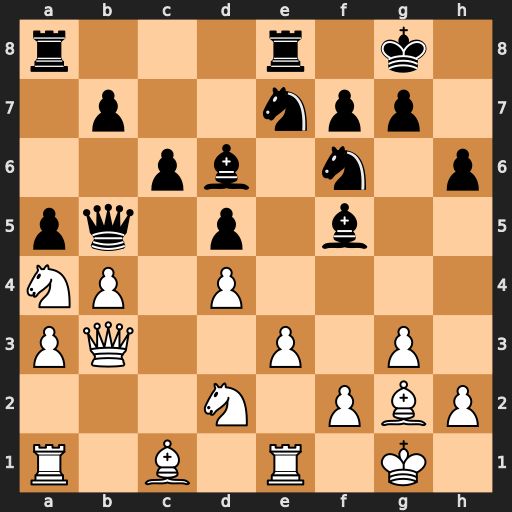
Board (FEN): r3r1k1/1p2npp1/2pb1n1p/pq1p1b2/NP1P4/PQ2P1P1/3N1PBP/R1B1R1K1
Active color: w
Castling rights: -
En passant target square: -
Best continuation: Bf1 axb4 Bxb5